Question: So I read this question at <URL> so I am posting a screenshot to the question in case the link goes down or something.

Now I wrote this code to simulate the above expression, obviously calculating it till infinity is absurd, so I decided to do it till n=999, seemed reasonable to me as I didn't have an idea of how fast the expression converges. For those without a math background, Ignore the 'lim' I am trying to calculate the given expression for n=999.
'''
>>>l=list(range(1,1000))
>>>from math import sqrt as s
>>>p=1
>>>while l:
a=l.pop()
a*=p
a+=1
a=s(a)
p=a
>>>p
2.0
'''
I expect the answer to be 3 not 2. Also note that I am asking for a method to compute this function, I am asking for the bug in my code. You provide me with a function of your own, but the primary intention of this question is to locate the bug in the code I wrote, which sadly I cannot find.
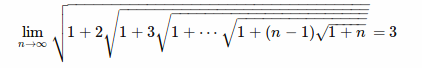
Answer: It looks like you want to be using 'range(2, 1000)'. If you go all the way down to '1' you end up with an extra 'sqrt(1 + ...)' where '...' is the formula you are attempting to solve.